Field crop: tomato
Growth stage: 2
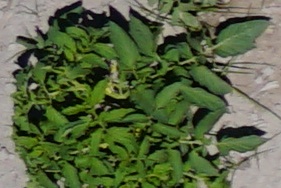
Species: tomato